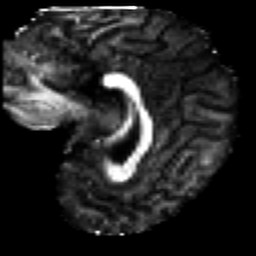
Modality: FA
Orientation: sagittal
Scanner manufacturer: ge
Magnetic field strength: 3 T
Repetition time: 7.98 s
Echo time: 0.0701 s